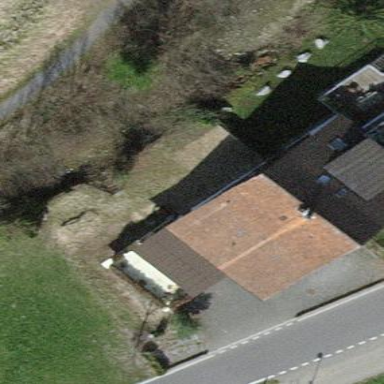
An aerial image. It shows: Semidetached house.